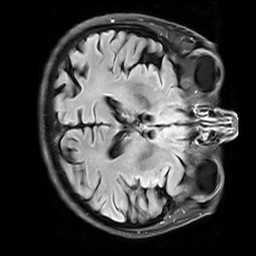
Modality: FLAIR
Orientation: axial
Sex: male
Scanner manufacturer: siemens
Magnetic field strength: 3 T
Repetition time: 10 s
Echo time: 0.09 s